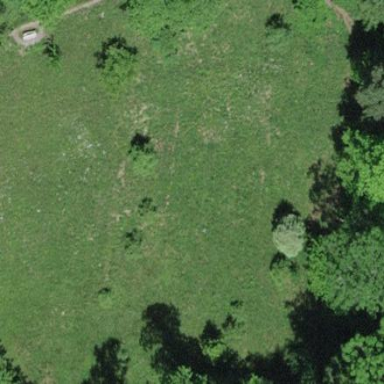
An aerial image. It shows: Beautiful meadow.